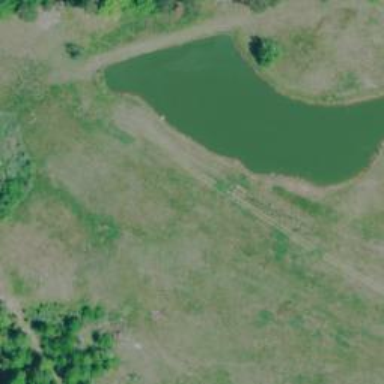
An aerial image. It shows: Serene lake surrounded by nature.